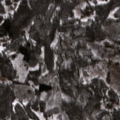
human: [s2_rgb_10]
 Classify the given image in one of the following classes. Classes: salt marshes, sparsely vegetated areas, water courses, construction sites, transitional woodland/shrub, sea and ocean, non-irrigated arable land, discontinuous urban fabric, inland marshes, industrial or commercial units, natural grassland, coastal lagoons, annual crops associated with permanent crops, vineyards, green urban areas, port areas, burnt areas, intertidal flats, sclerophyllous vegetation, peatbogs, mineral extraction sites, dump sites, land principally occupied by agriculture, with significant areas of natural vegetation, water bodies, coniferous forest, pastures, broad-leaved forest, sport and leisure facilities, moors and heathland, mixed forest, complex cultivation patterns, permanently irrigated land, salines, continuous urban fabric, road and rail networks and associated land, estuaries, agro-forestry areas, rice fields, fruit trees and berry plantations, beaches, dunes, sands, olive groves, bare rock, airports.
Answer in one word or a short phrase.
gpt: non-irrigated arable land, land principally occupied by agriculture, with significant areas of natural vegetation, broad-leaved forest